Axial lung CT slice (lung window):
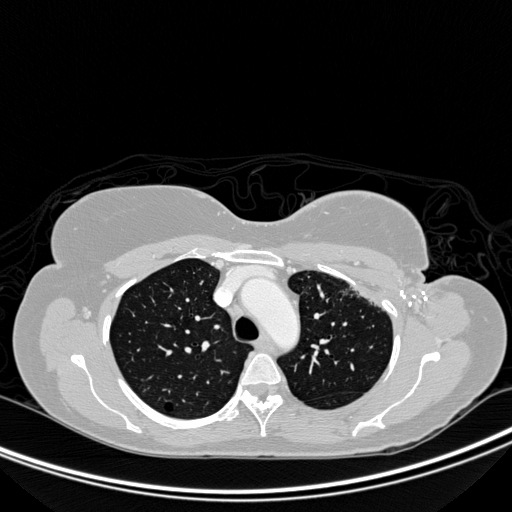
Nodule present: no